Interaction volume radius: 5 \u00c5
Interaction volume height: 10 \u00c5
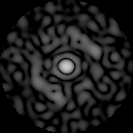
Disorder parameter: 0.8329